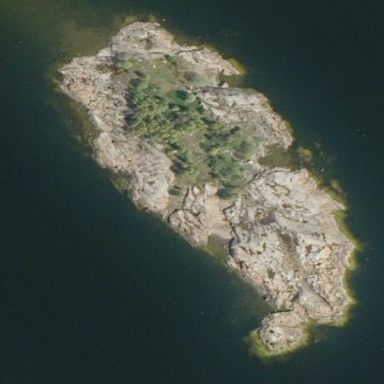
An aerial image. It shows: Island with natural coastline.